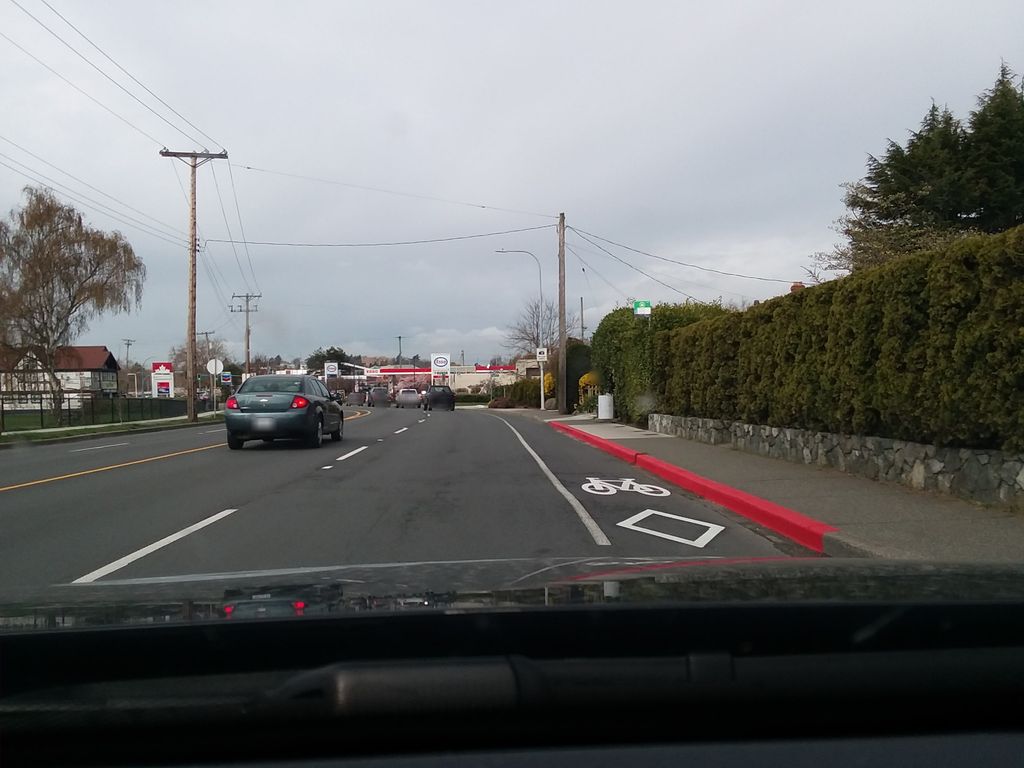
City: victoria